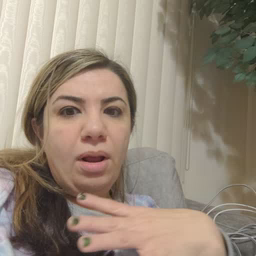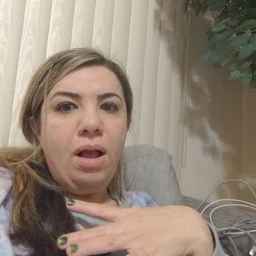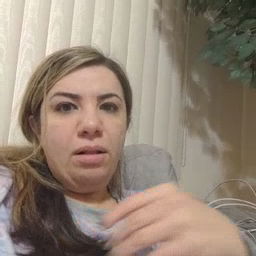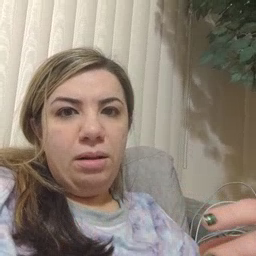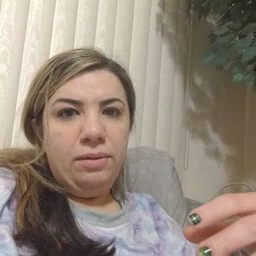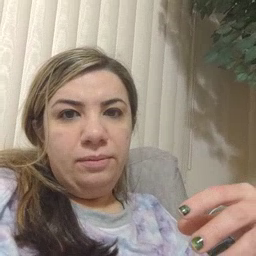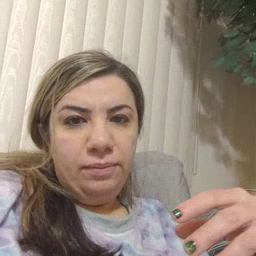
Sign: like